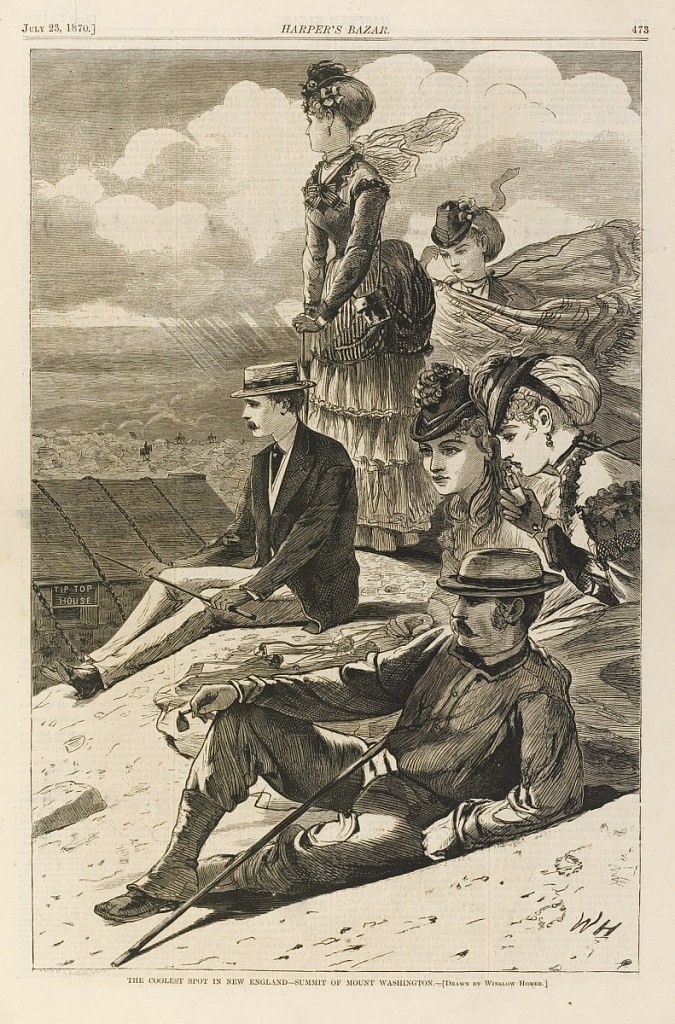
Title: The Coolest Spot in New England – Summit of Mount Washington
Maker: Winslow Homer, American, 1836–1910
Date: July 23, 1870
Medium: Wood engraving in black ink on paper
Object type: Print
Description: Six sightseers look at the view from atop Mount Washington.  In the foreground, a man reclines on his elbow with his walking stick resting in his lap. Two finely dressed women sit behind him; the woman closest to the foreground is smelling a bottle.  In the left middle ground, another man sits holding his walking stick. There are two women behind him, one standing and one sitting.  Below the group on the left is the Tip Top House, the hotel at the summit of Mount Washington.  In the background, people on horse back.